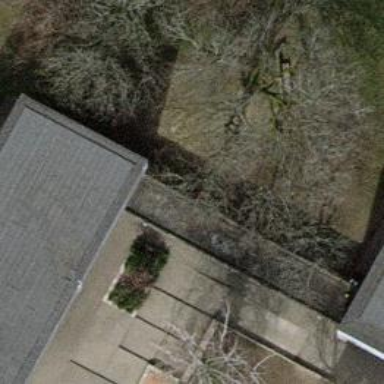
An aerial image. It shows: Evergreen needle-leaved tree.